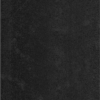
Label: dusty